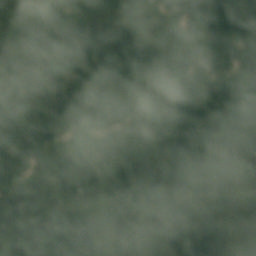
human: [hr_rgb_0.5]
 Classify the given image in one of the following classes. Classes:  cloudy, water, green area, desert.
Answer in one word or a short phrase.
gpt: cloudy